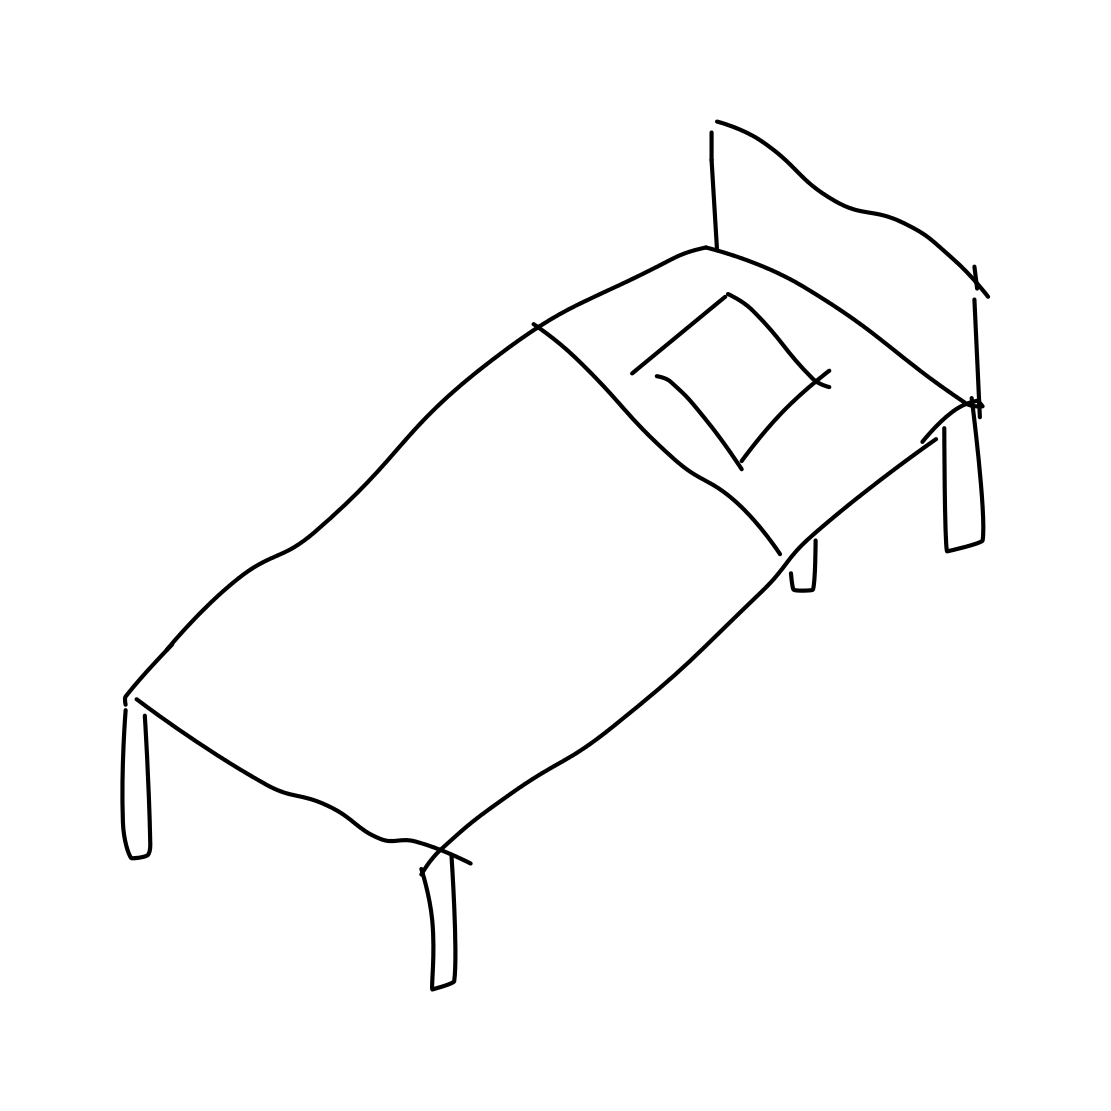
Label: bed